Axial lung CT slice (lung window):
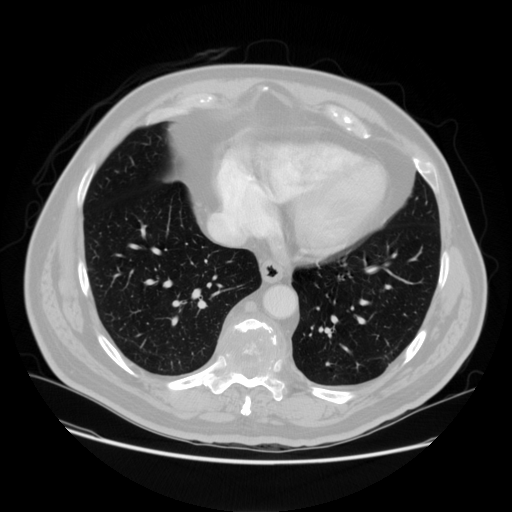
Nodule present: no